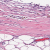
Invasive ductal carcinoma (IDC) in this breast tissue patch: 0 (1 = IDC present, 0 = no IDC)